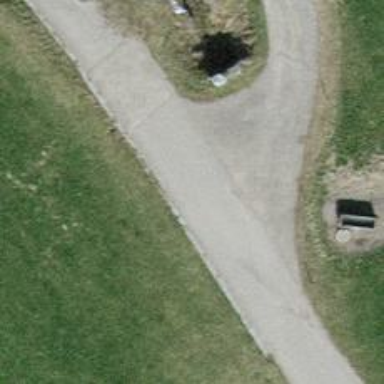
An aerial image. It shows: Unpaved track road with grade3 tracktype.